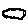
Label: cloud